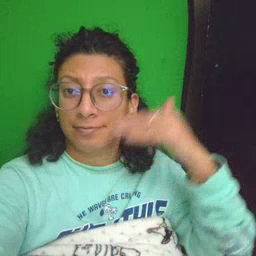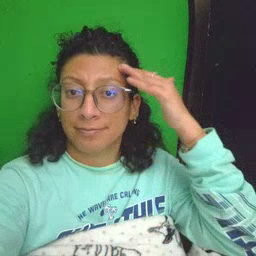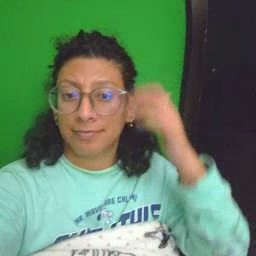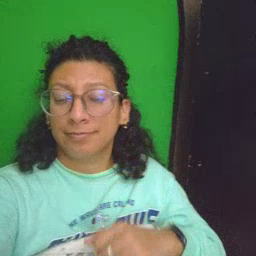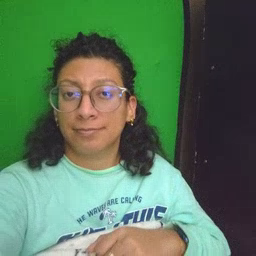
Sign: head